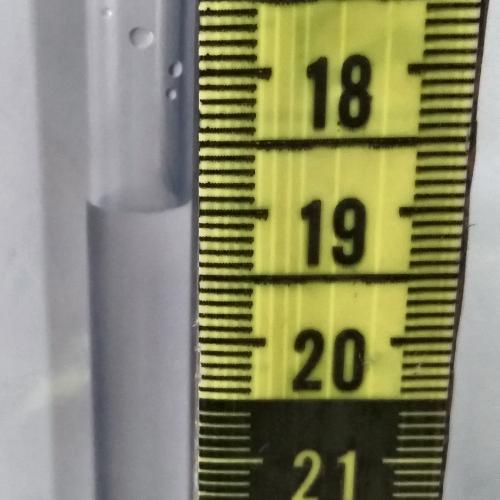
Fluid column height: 18.9 cm